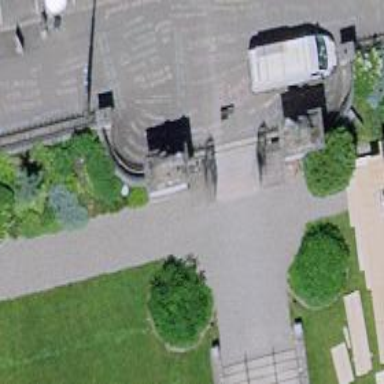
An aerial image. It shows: Set of steps on the road.